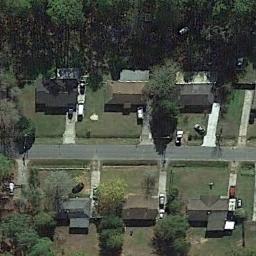
Label: residential